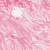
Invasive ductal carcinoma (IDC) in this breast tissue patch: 0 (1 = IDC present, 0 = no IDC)